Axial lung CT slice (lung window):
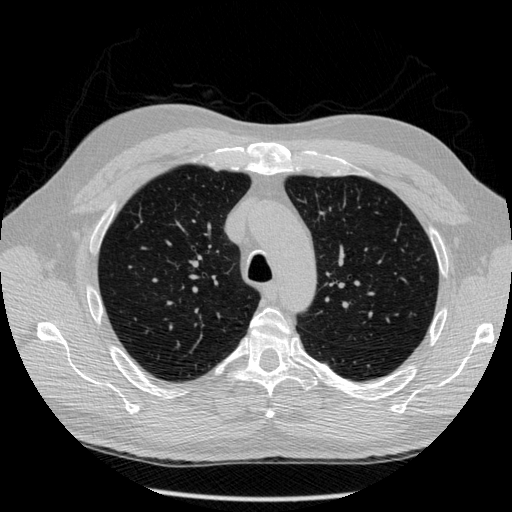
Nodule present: no